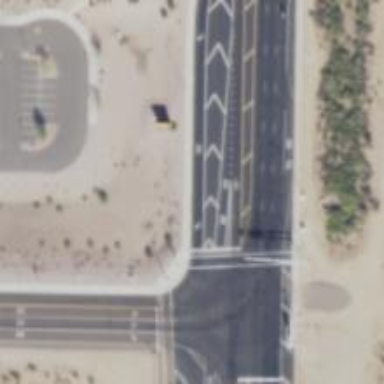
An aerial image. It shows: Solid stop line on the road marking.